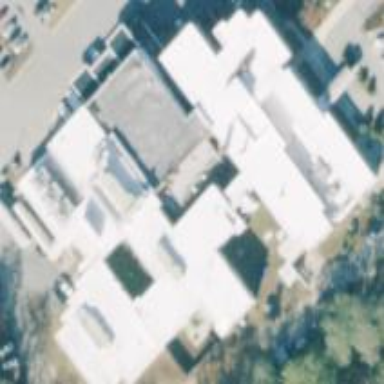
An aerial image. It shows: Hospital building.